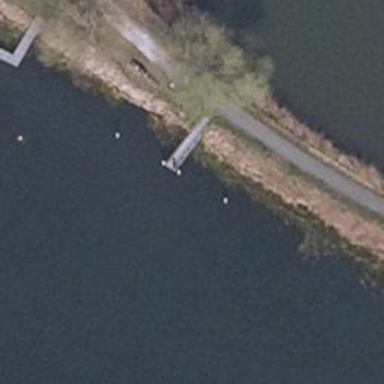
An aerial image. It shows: Man-made pier.